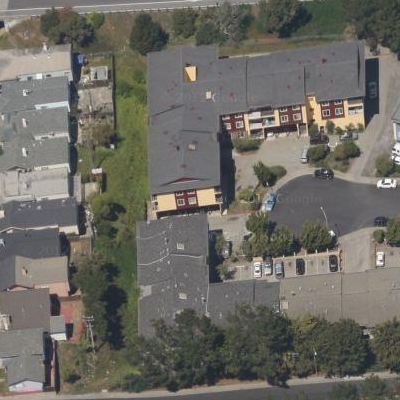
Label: fResident